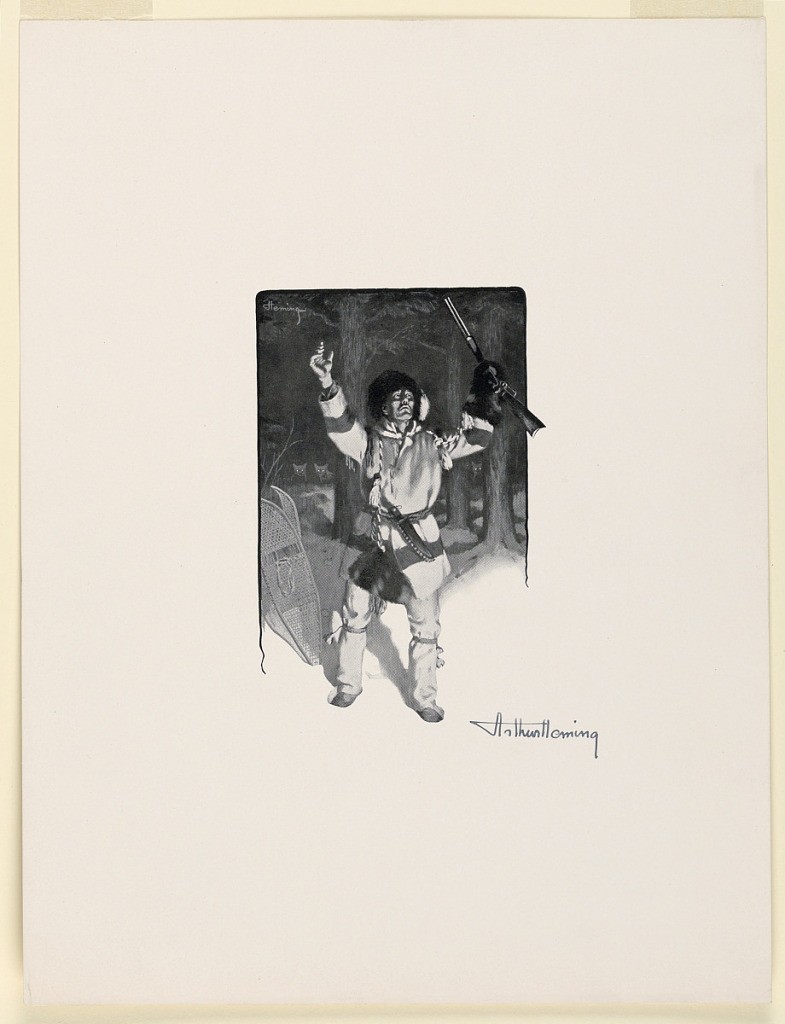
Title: "Holy Mudder, Dis Time Sabe François," Illustration for Mooswa & Others of the Boundaries (William Briggs, 1900, p. 175)
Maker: Arthur Henry Howard Heming, American, b. Canada, 1870–1940
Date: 1900
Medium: Ink on paper
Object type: Print
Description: Trial proof for illustration. Snow scene at night. An Indian hunter stands arms upraised in an attitude of alarm, gun in hand. Beside him are his snowshoes. In the background, wolves peer from amongst trees.